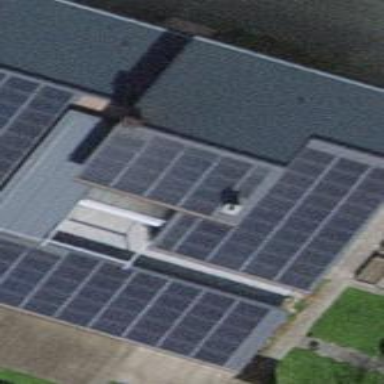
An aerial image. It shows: Solar photovoltaic panel generator producing electricity in small installation.